Interaction volume radius: 10 \u00c5
Interaction volume height: 10 \u00c5
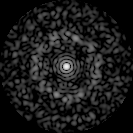
Disorder parameter: 0.8439